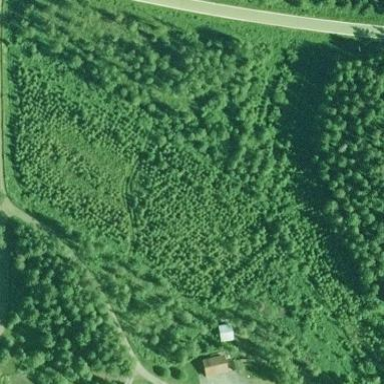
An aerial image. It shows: Forest area.